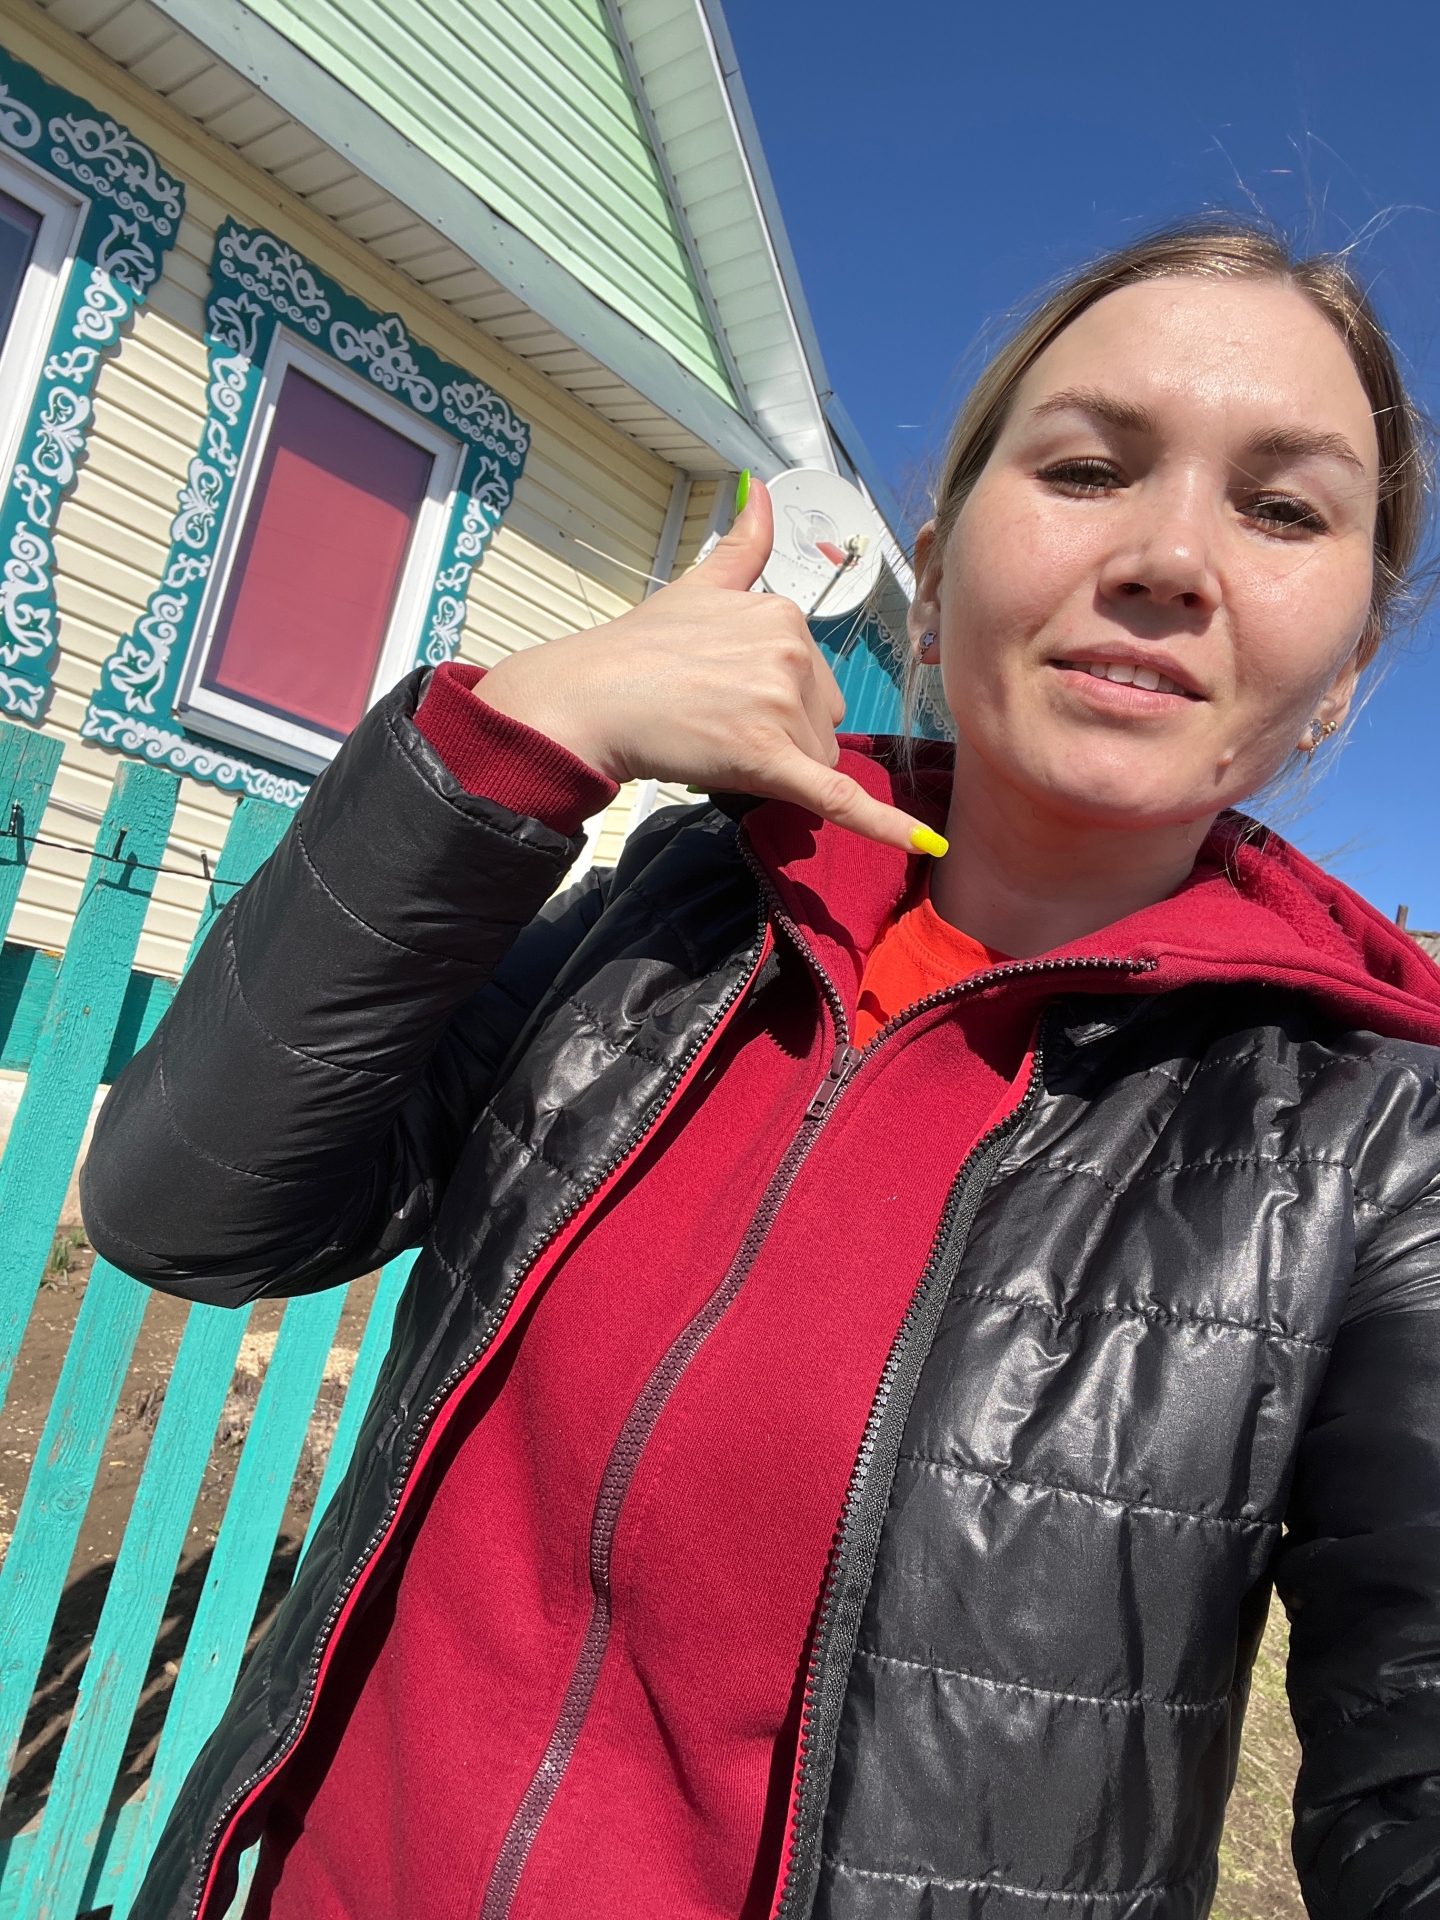
Label: clear